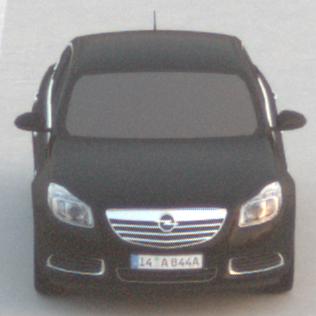
Make: Opel
Model: Insignia 1.6
Detailed model: Insignia (A) Notch Back
Model produced from: 2008/11
Model produced until: 2008/12
Doors: 4
Color: black
Road condition: dry road
Daytime: dawn
Contrast: low contrast